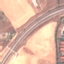
Label: Highway